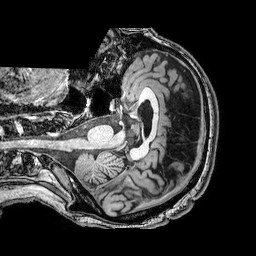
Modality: T1w
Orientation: axial
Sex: male
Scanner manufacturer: philips
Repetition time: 0.008114 s
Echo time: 0.00371 s